Field crop: maize
Growth stage: 1
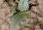
Species: datura